Field crop: tomato
Growth stage: 1
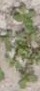
Species: portulaca